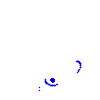
Particle: kaon